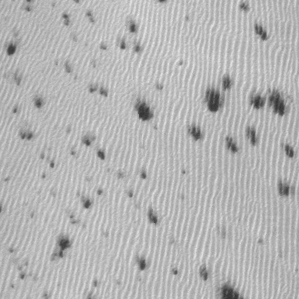
Label: frost